Brain MRI, t1w sequence, axial 2D slice.
Patient: age 35, sex F, weight 95 kg, height 1.95 m
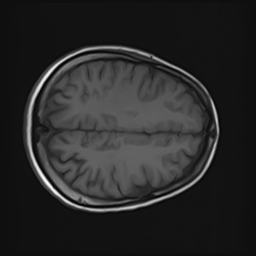